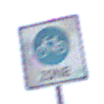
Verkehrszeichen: BeginnFahrradzone
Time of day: MorningAfternoon
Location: Outdoor (RoadRail)
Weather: Overcast
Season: NotSpecified
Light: Natural